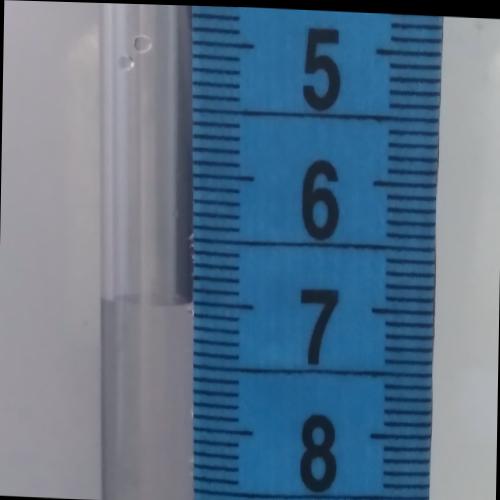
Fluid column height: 7.0 cm